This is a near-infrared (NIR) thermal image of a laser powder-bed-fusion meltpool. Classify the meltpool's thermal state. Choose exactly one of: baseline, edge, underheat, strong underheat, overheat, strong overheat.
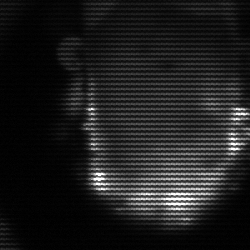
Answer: baseline